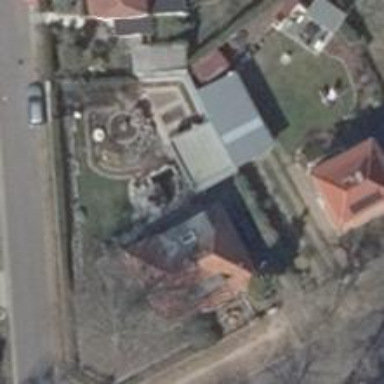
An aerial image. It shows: Detached building.